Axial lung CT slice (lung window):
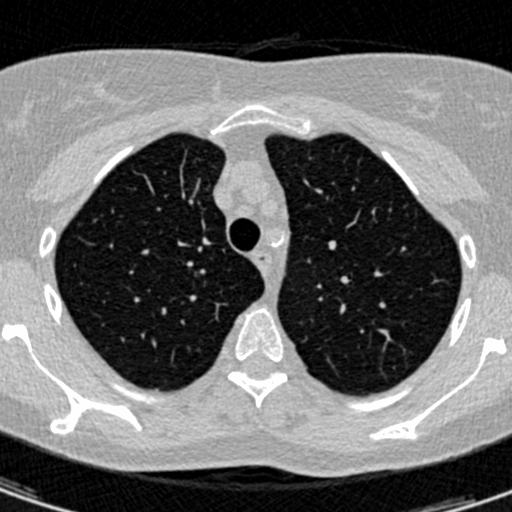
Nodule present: no